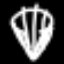
Label: diamond